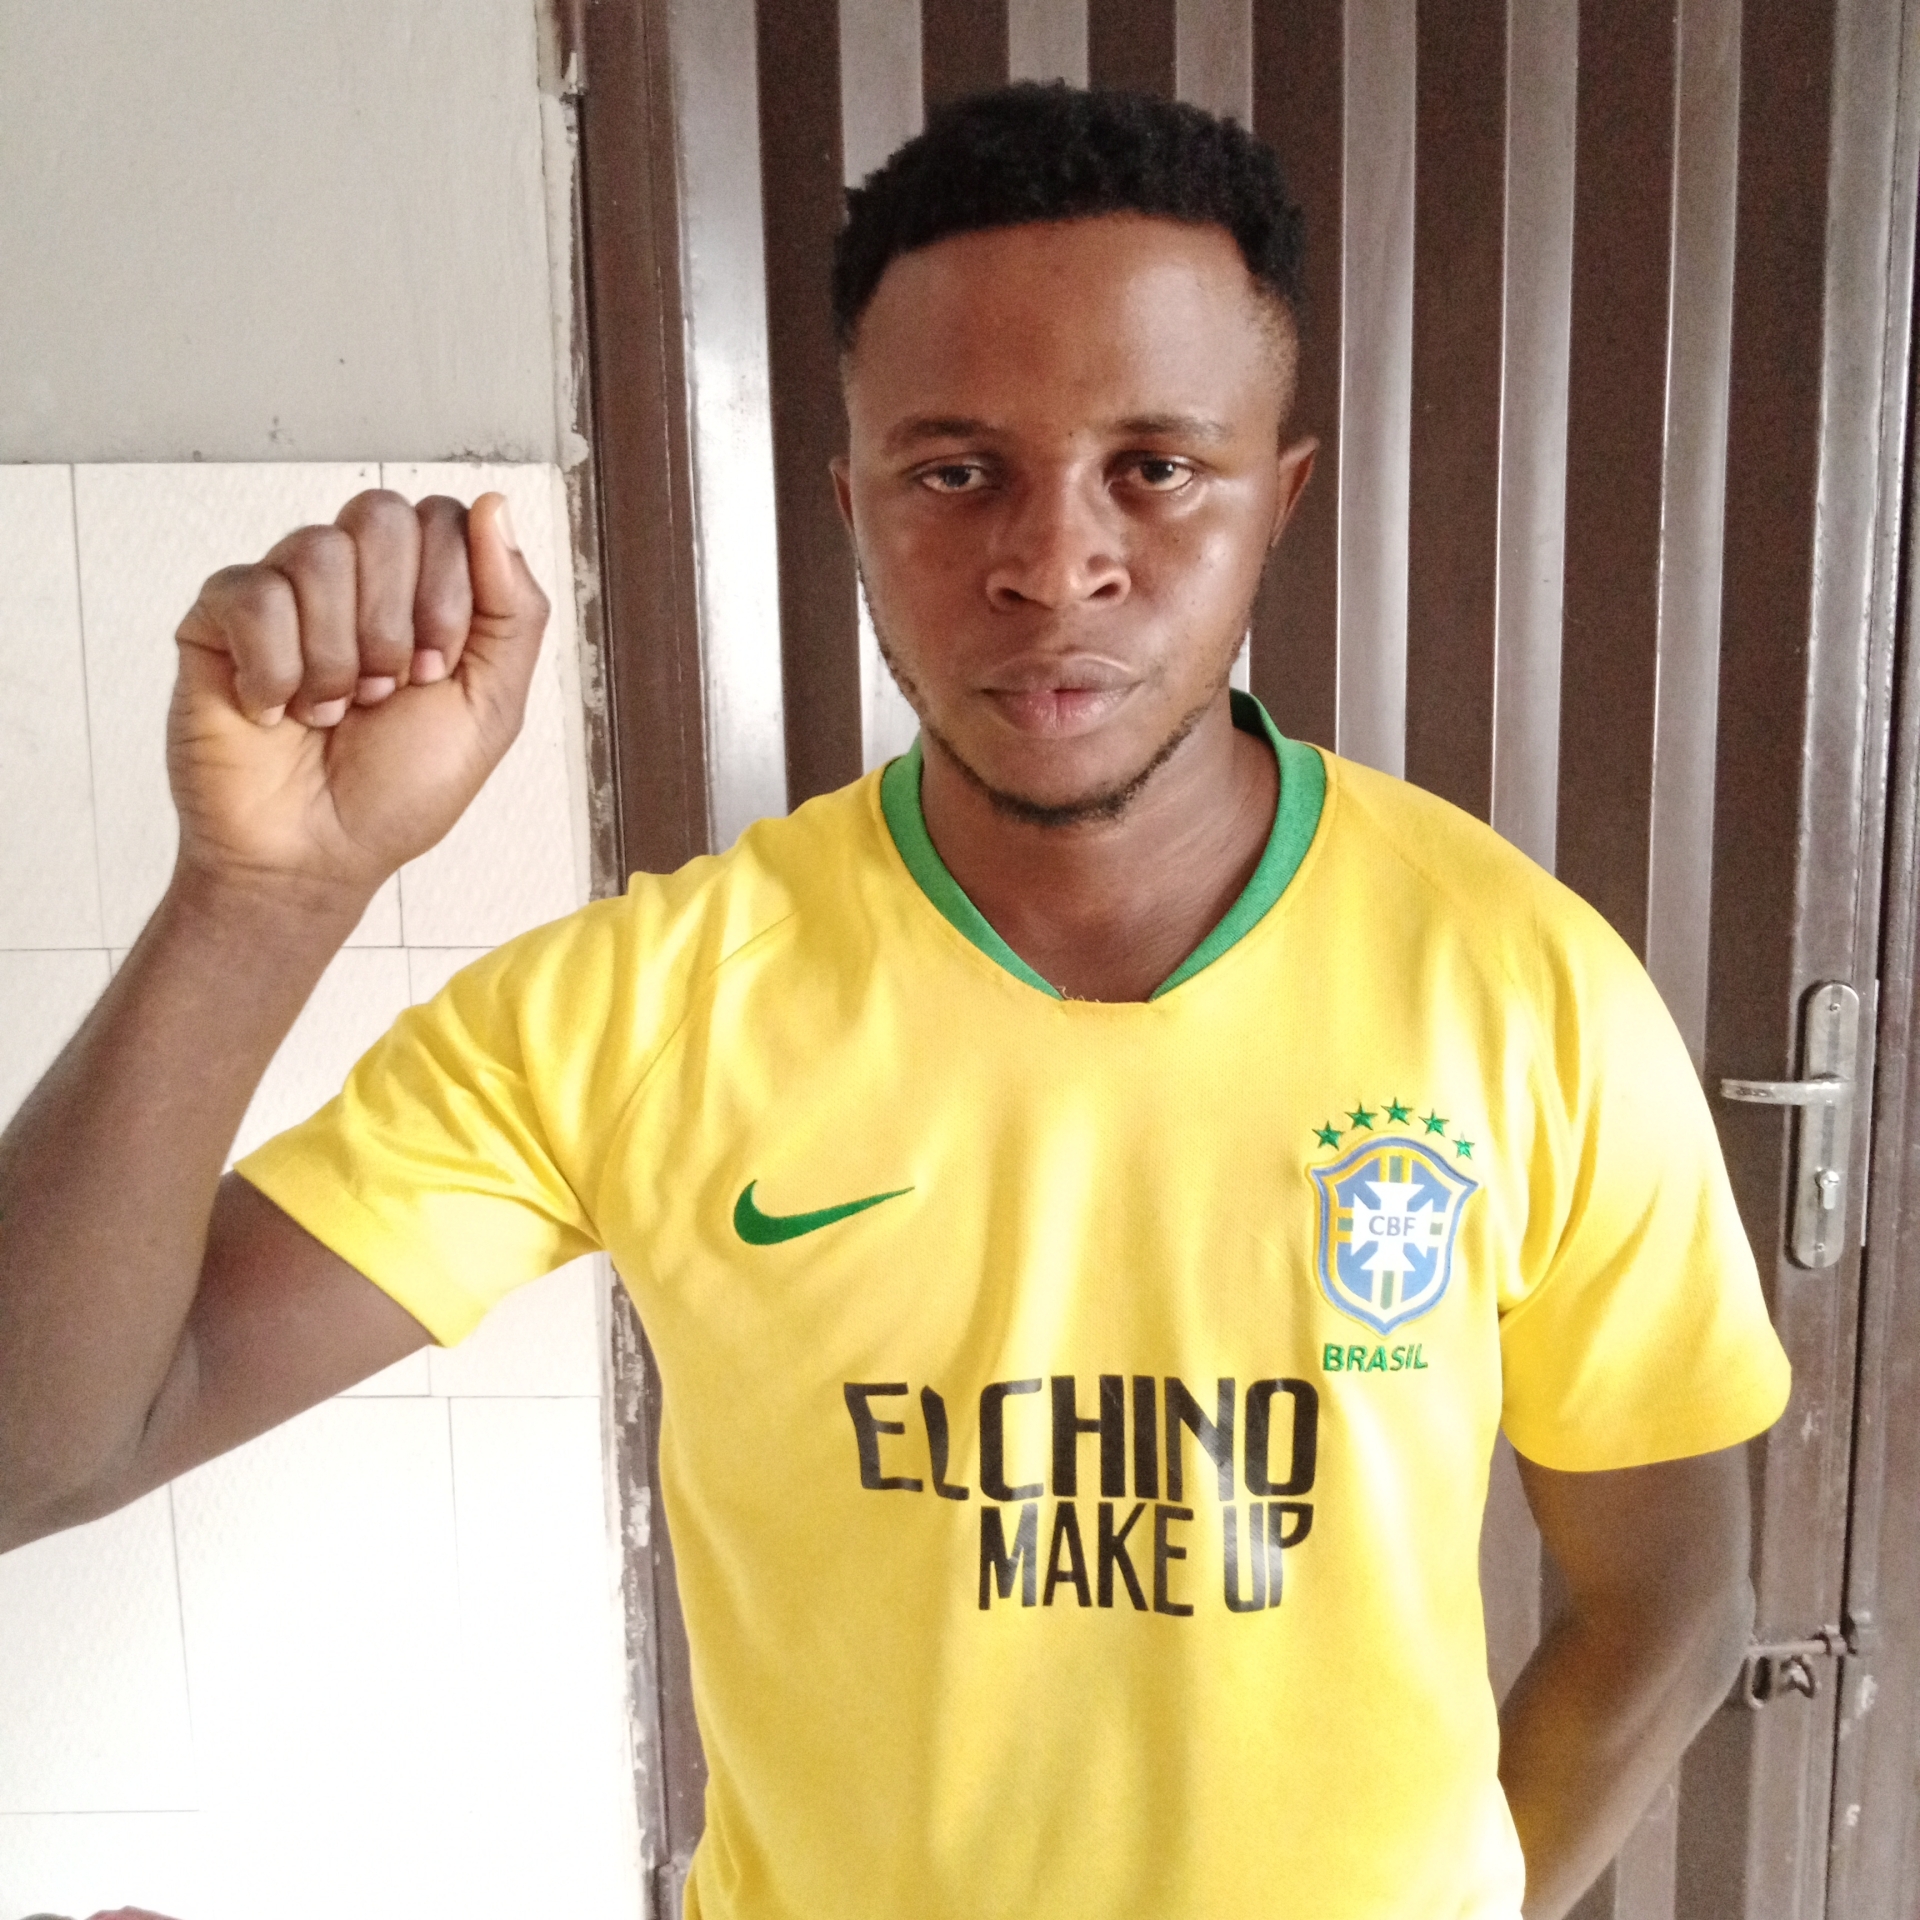
Label: clear